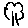
Label: tree